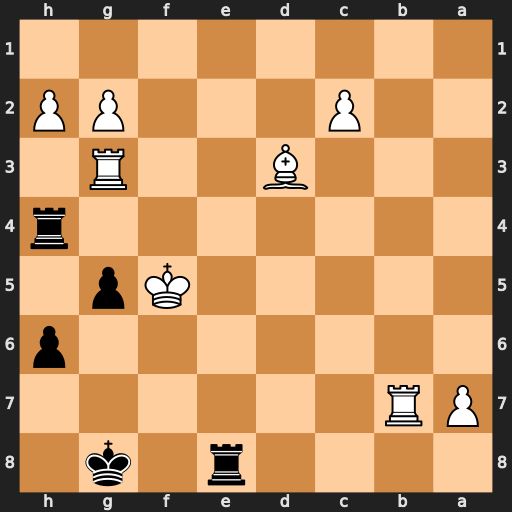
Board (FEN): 4r1k1/PR6/7p/5Kp1/7r/3B2R1/2P3PP/8
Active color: b
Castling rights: -
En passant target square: -
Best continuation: Rf4+ Kg6 Re6+ Kh5 Rh4#